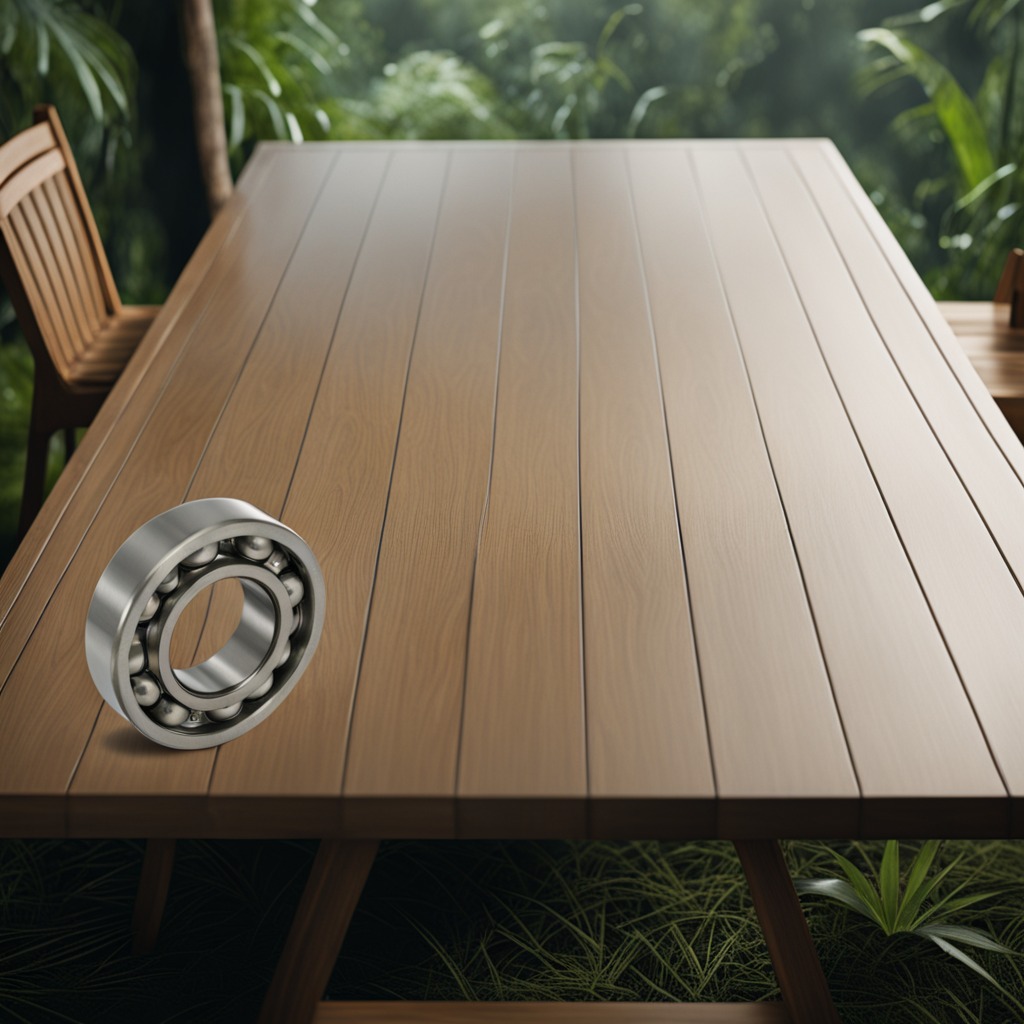
A metal ball bearing is lying on a wooden table inside a jungle field workshop tent humid ambient light worn but